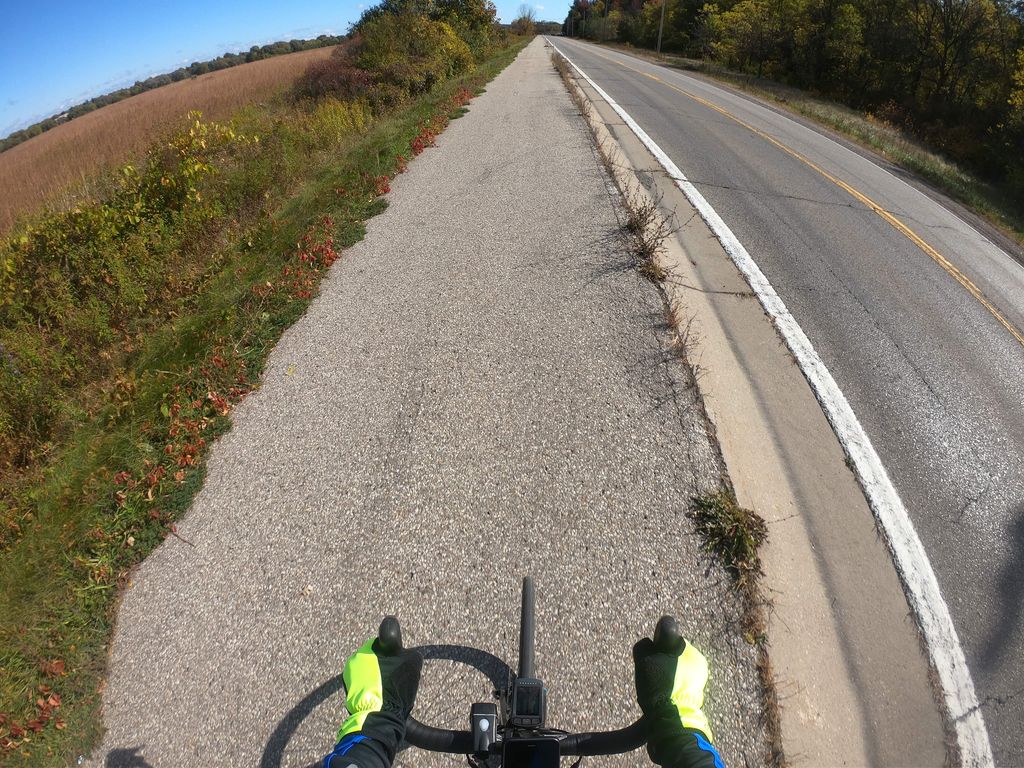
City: kitchener-waterloo